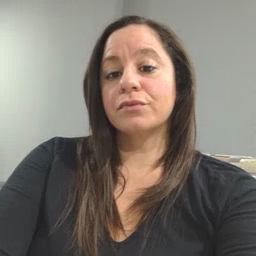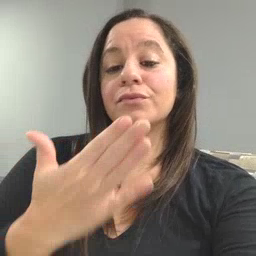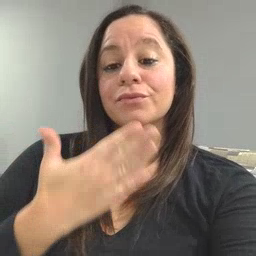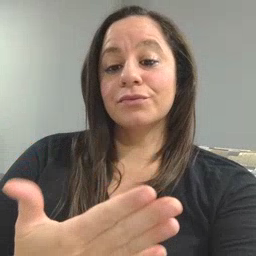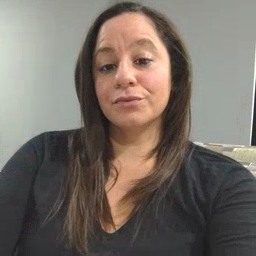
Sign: thankyou